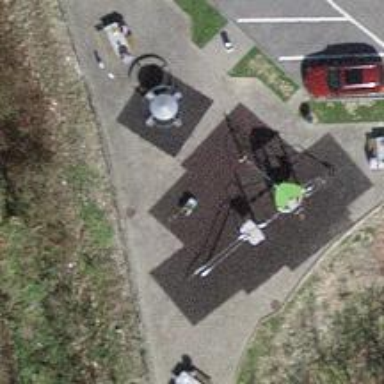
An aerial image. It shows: Playground area for leisure land.